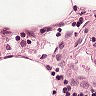
Metastatic tissue present: no